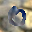
Label: 0